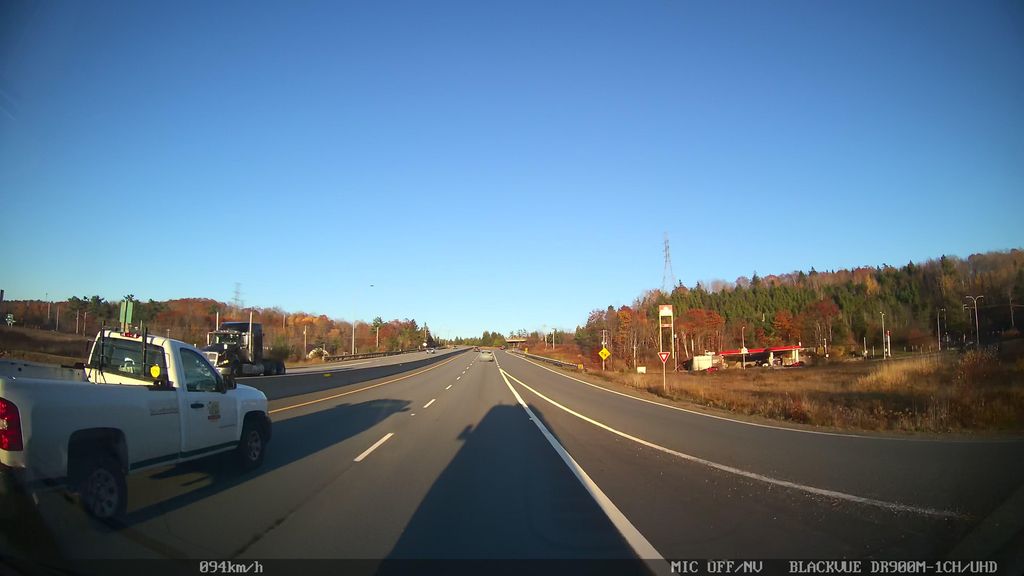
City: halifax